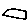
Label: hexagon